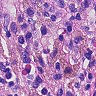
Metastatic tissue present: no